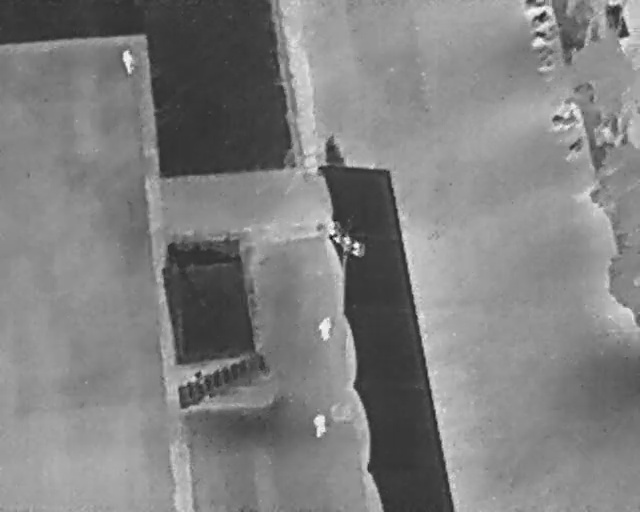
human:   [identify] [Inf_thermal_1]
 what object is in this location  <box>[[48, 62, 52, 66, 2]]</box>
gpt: <ref>1 large person at the center</ref>